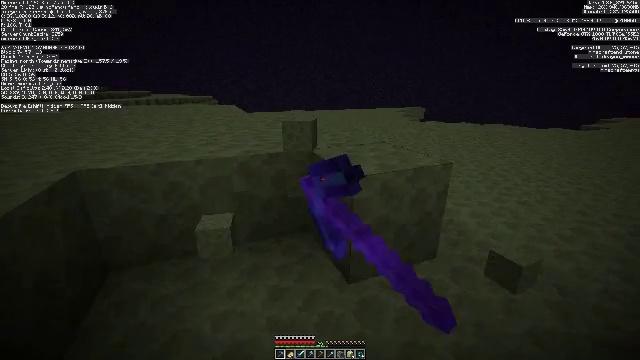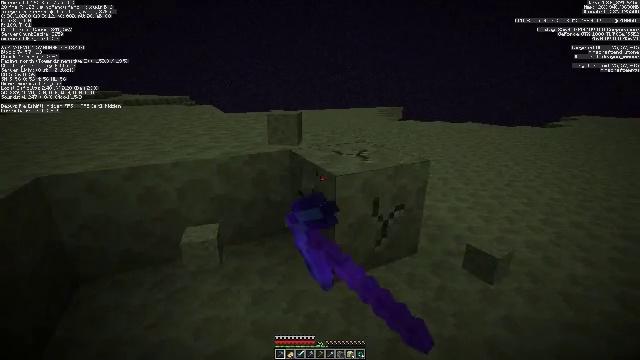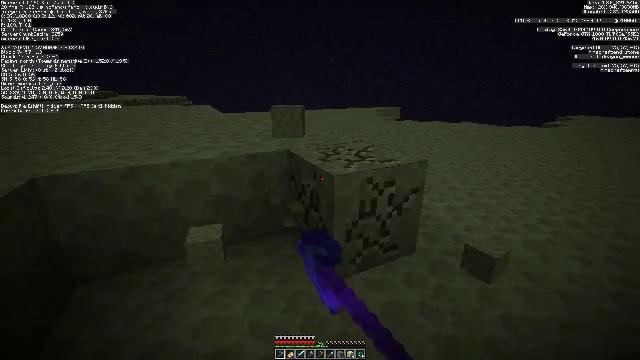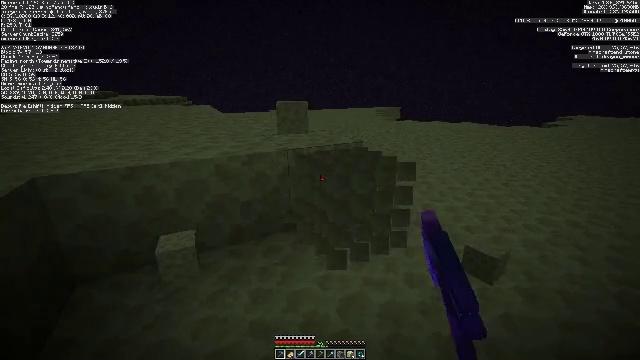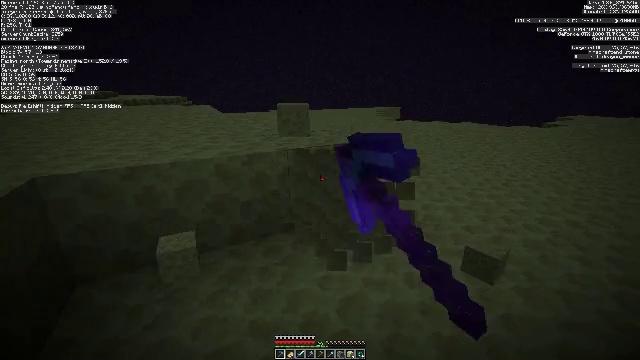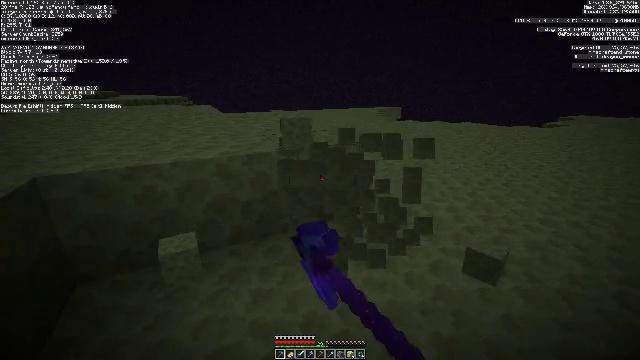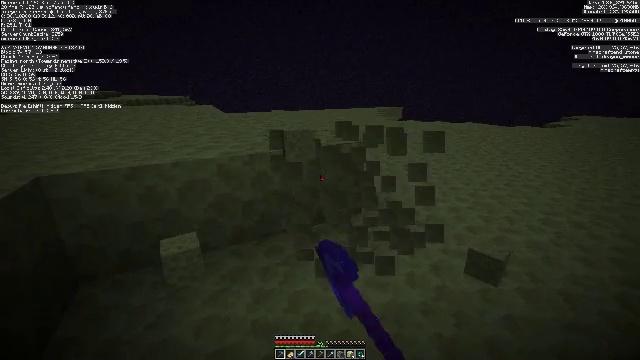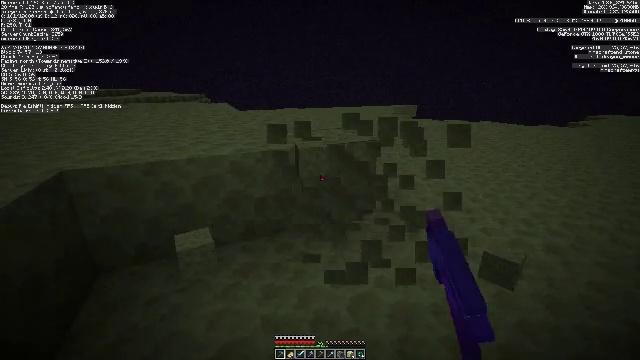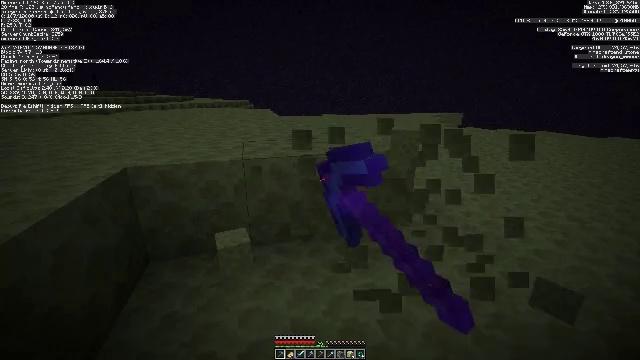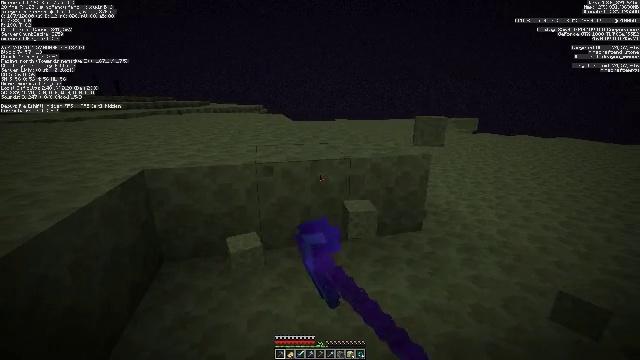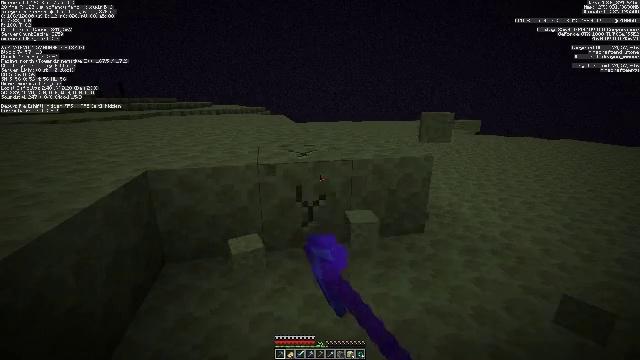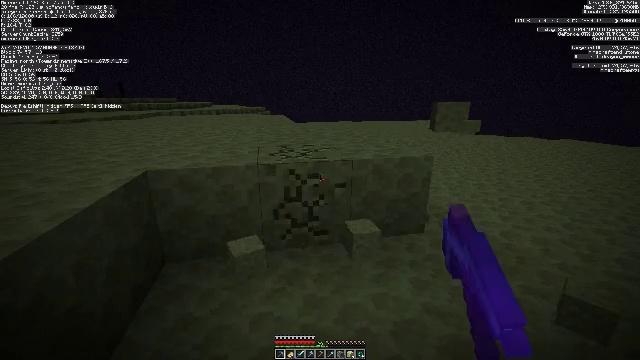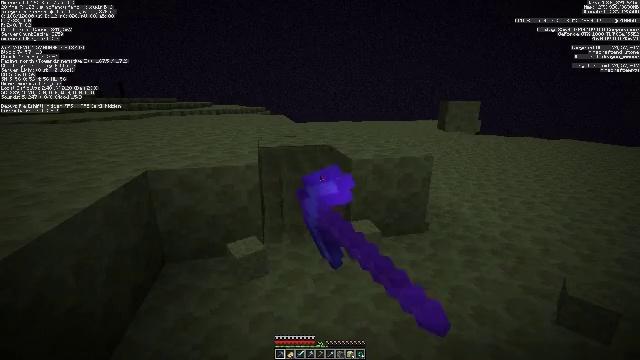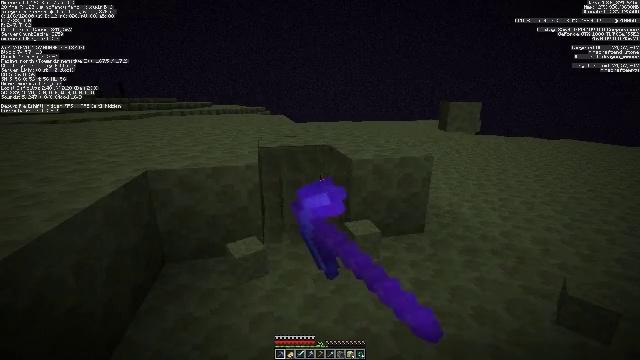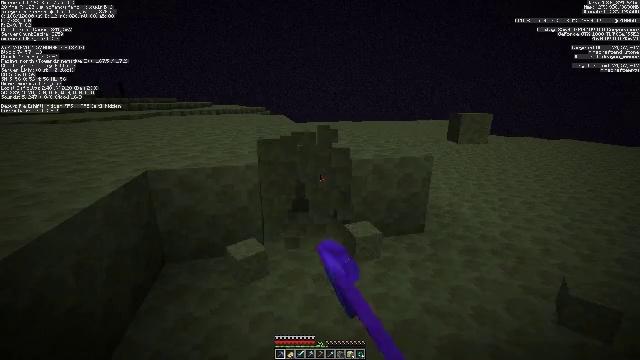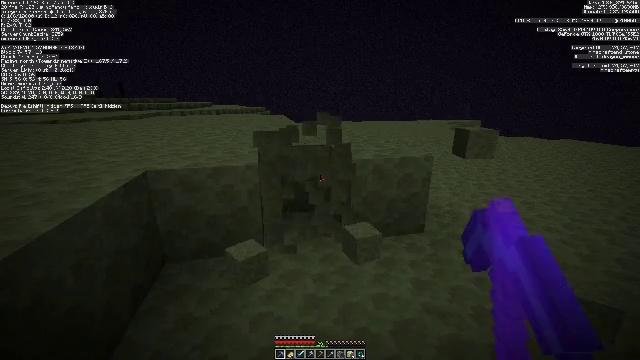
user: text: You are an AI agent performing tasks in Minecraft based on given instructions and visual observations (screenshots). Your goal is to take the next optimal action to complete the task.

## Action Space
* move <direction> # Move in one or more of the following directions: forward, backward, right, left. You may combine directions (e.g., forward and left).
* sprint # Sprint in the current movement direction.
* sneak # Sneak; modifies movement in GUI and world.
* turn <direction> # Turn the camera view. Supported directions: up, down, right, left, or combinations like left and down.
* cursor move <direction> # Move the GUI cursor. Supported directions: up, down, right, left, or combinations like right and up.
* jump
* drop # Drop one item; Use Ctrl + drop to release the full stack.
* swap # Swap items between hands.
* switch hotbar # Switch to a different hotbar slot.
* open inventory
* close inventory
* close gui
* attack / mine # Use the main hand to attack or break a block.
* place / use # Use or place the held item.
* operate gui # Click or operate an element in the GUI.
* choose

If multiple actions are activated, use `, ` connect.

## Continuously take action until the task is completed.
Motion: motion action
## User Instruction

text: Mine the end stone in the End dimension.
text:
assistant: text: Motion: turn right, attack / mine
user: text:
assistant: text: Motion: attack / mine
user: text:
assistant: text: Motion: attack / mine
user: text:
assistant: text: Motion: attack / mine
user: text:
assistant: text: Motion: attack / mine
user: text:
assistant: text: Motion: attack / mine
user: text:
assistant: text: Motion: turn left, attack / mine
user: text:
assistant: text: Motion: turn left and up, attack / mine
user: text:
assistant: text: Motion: turn left and up, attack / mine
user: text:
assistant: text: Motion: attack / mine
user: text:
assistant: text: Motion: attack / mine
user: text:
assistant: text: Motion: attack / mine
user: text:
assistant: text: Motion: attack / mine
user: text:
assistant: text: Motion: attack / mine
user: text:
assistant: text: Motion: attack / mine
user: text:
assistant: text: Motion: attack / mine
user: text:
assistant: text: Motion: turn right, attack / mine
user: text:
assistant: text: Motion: turn right, attack / mine
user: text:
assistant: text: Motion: turn right, attack / mine
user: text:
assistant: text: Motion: attack / mine
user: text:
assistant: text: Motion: attack / mine
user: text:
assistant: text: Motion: attack / mine
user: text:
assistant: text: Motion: attack / mine
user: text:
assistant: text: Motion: attack / mine
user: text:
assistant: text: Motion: attack / mine
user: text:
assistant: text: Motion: attack / mine
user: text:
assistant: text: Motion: move left, turn left, attack / mine
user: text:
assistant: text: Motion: move left, turn left, attack / mine
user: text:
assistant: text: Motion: move left, turn left, attack / mine
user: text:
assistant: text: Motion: attack / mine